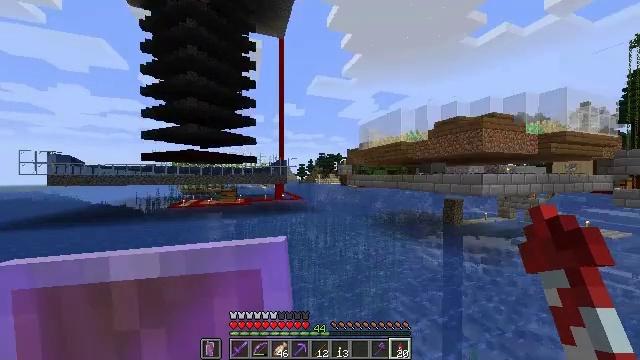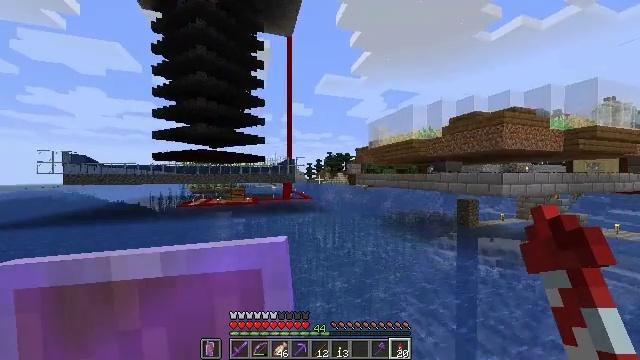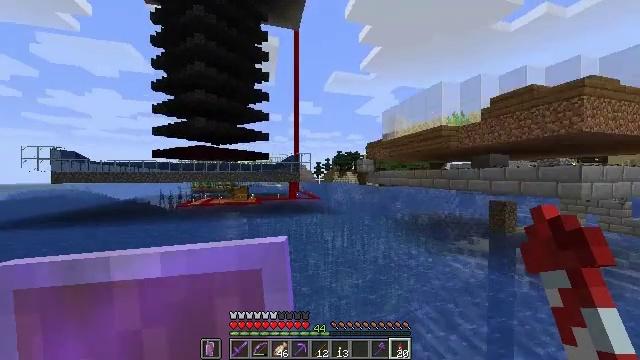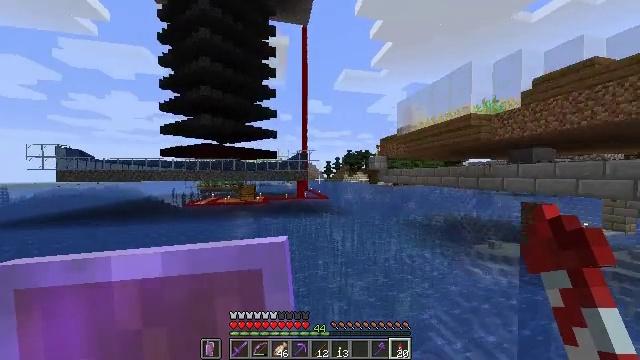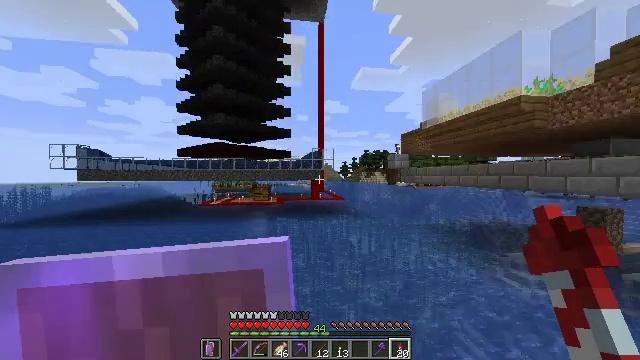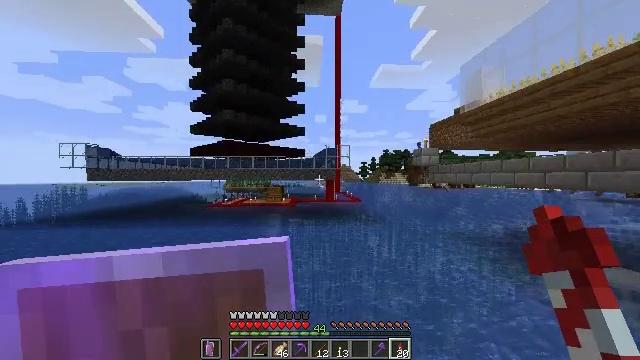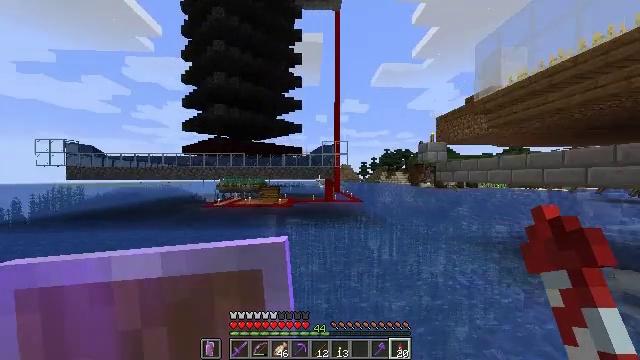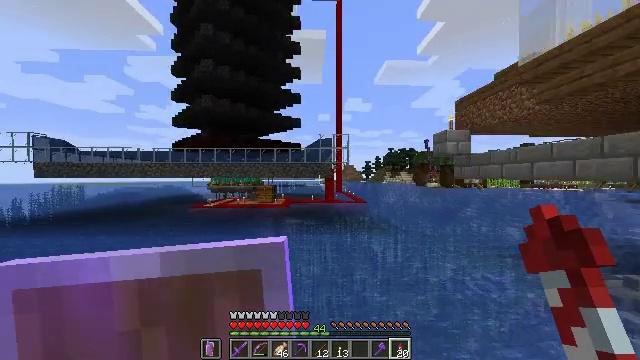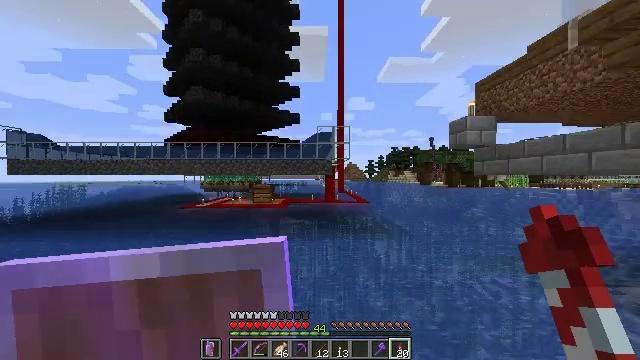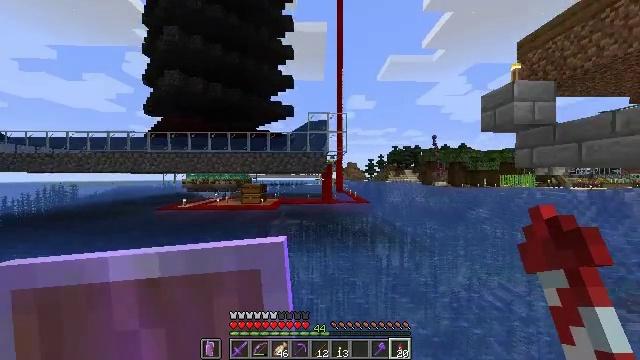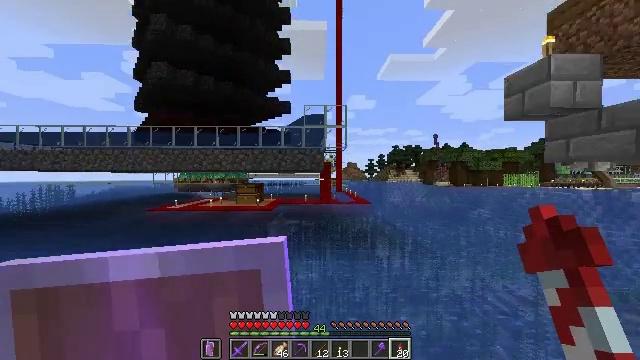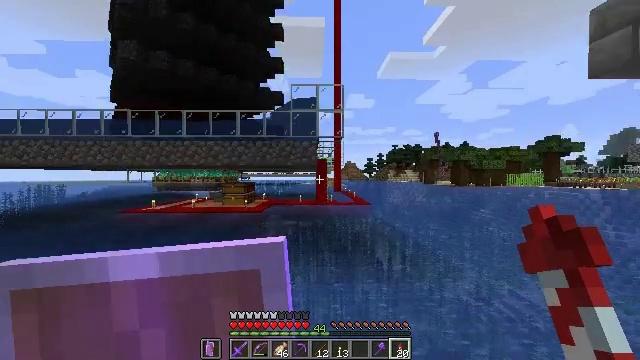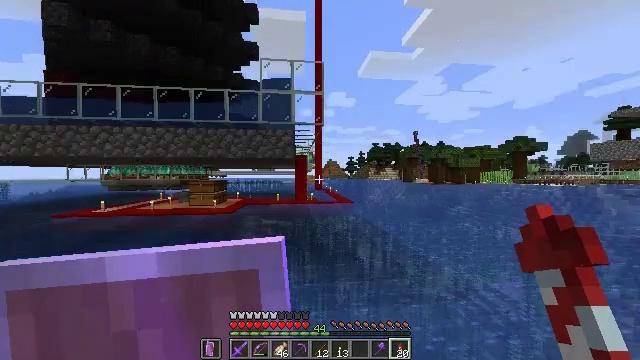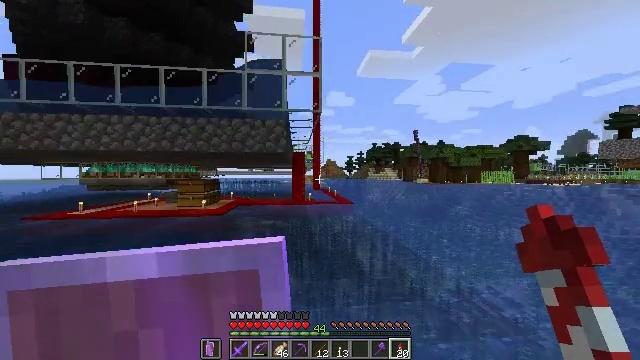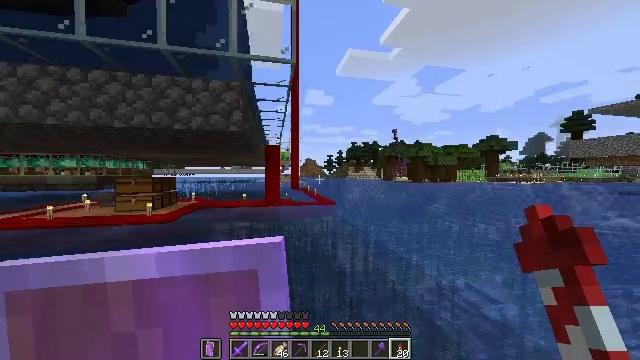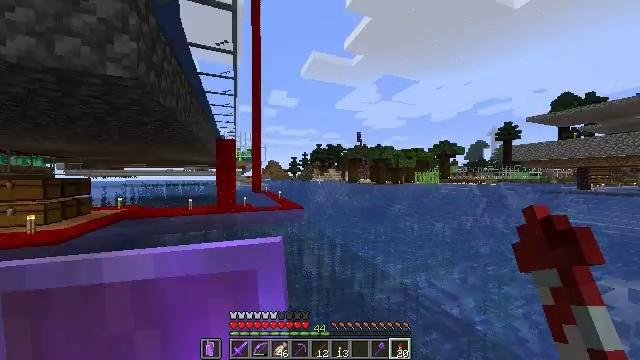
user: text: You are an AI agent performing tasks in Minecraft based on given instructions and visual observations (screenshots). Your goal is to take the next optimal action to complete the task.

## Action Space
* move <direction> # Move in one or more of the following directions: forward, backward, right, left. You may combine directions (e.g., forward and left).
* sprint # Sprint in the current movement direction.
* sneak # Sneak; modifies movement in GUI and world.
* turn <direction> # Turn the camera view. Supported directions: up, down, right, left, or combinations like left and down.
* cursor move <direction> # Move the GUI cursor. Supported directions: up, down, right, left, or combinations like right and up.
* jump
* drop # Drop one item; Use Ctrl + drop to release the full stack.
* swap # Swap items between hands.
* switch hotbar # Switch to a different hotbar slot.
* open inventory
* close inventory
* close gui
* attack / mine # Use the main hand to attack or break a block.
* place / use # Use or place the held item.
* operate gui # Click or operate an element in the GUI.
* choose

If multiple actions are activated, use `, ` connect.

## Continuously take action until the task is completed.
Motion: motion action
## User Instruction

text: Use string to craft white wool.
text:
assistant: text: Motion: move forward, sprint, turn left
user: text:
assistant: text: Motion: move forward, sprint, turn left
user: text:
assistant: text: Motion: move forward, sprint, turn left
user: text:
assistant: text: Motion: move forward, sprint, turn left
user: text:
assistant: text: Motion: move forward, sprint, turn left
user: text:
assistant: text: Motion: move forward, sprint
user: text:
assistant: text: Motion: move forward, sprint
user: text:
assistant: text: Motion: move forward, sprint
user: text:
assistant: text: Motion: move forward, sprint
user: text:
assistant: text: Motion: move forward, sprint
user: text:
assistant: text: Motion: move forward
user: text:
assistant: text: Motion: move forward, turn right
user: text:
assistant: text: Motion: move forward
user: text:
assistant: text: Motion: move forward, turn right
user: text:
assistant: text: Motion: move forward, turn right
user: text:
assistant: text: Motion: move forward, turn right and up
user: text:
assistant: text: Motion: turn right and up
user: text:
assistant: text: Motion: turn right
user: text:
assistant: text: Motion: turn right and down
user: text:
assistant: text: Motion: turn right and down
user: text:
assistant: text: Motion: turn right
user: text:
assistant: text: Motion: turn right
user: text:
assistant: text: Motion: turn right
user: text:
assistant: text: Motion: turn right
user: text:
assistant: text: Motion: turn right
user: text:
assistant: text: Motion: no_op
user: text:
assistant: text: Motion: turn left
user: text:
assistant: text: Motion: no_op
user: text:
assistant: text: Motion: no_op
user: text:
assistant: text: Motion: no_op